Field crop: maize
Growth stage: 1
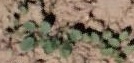
Species: convolvulus